Question: I Supplier class:
'''
public class Supplier {
....
....
....
}
'''
I have also Subcontractor class and Subcontractor is a Supplier:
'''
public class Subcontractor:Supplier {
....
....
....
}
'''
In my db I have Suppliers table with data and another table with id field which is act as foreign key to suppliers table and I have in there also the subcintractor data.
In the entity framework edmx file I declared the inheritance relation:

Now I want to gett all the suppliers which are not subcontractors so I am doing:
'''
context.Suppliers.OfType<Supplier>();
'''
But this returns also the subcontractors..
How can I get only the Suppliers that are not subcontractors?
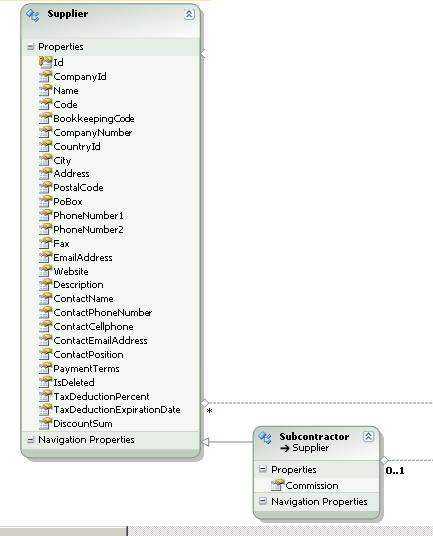
Answer: Give this a try:
'''
context.Suppliers.Where(s => !(s is Subcontractor));
'''
If you have more than one class which derives from 'Supplier' the only option with LINQ to Entities seems to be something like:
'''
context.Suppliers.Where(s => !(s is Subcontractor)
&& !(s is DerivedClass2)
&& !(s is DerivedClass3)); // etc.
'''
Entity SQL supports an <URL> which allows to query for a specific type. But a corresponding counterpart is not available as LINQ operator.
<URL> is an implementation of an 'OfTypeOnly<TEntity>' operator but it makes heavy use of metadata information and manual expression building and might be overkill in simple scenarios.